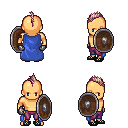
a pixel art fantasy rpg character, male body template, human, tanned skin, blue cape, magenta pants, white blonde mohawk hairstyle, metal gloves, ghillies, shield, four views (front, back, left, right), 2x2 character sprite sheet, small pixel art, hard edges, no anti-aliasing